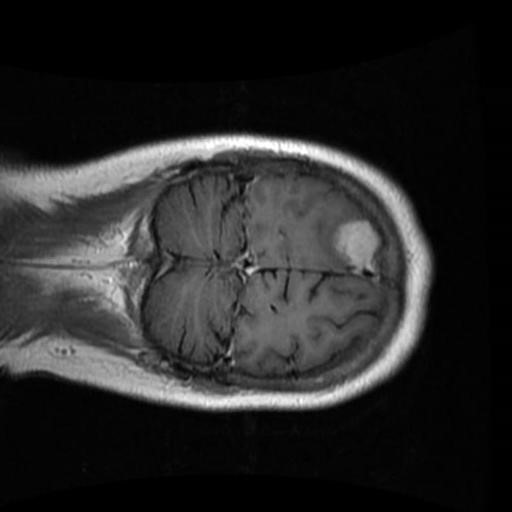
Label: brain_menin